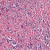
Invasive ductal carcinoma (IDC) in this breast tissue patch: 1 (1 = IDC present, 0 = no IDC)